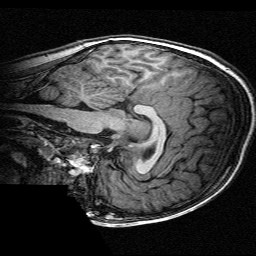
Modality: T1w
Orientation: sagittal
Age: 9
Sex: male
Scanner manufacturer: siemens
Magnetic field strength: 3 T
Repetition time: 2.3 s
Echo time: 0.00336 s